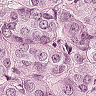
Metastatic tissue present: yes